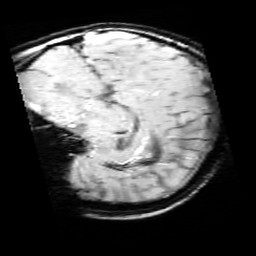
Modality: SWI
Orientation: sagittal
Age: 8
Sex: female
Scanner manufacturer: siemens
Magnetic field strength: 3 T
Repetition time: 0.027 s
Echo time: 0.02 s